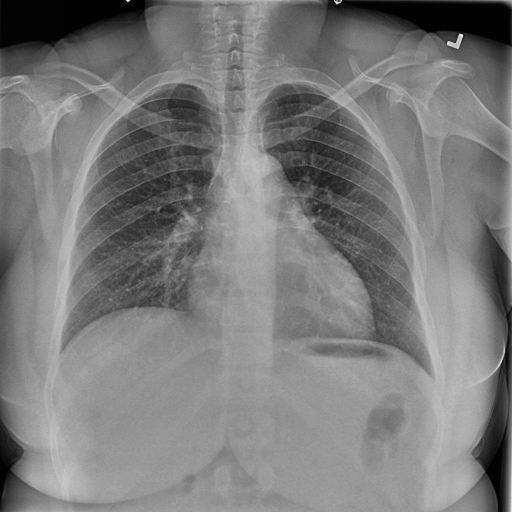
Finding: NORMAL